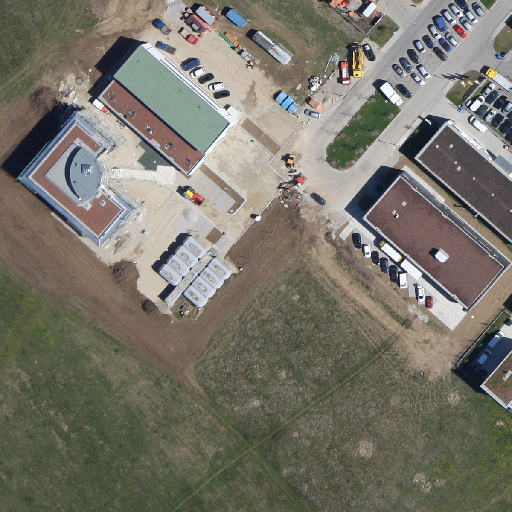
Referring expression: car in the parking area